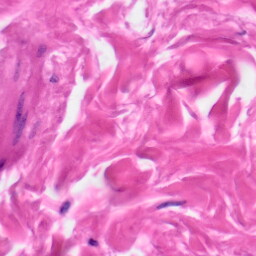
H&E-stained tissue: Skin